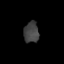
Tissue: lung
Cell type: T cells
Senescence score: 0.2333
Nuclear area (px): 308
Mean DAPI intensity: 65.948